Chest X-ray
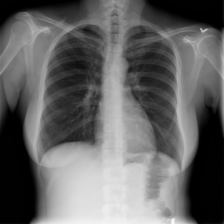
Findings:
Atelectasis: negative
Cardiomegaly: negative
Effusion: negative
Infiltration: positive
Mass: negative
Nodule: negative
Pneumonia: negative
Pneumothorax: negative
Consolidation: negative
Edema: negative
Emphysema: negative
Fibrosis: negative
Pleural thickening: negative
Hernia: negative